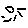
Label: sun